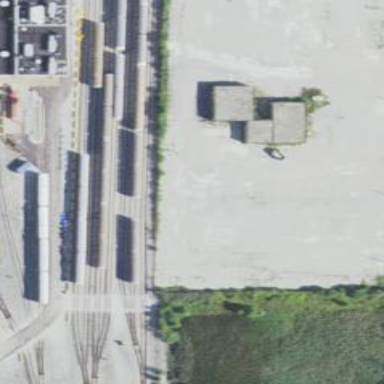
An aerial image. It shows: Yard area with electrified rail tracks.